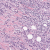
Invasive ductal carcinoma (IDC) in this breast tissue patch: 1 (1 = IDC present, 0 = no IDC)